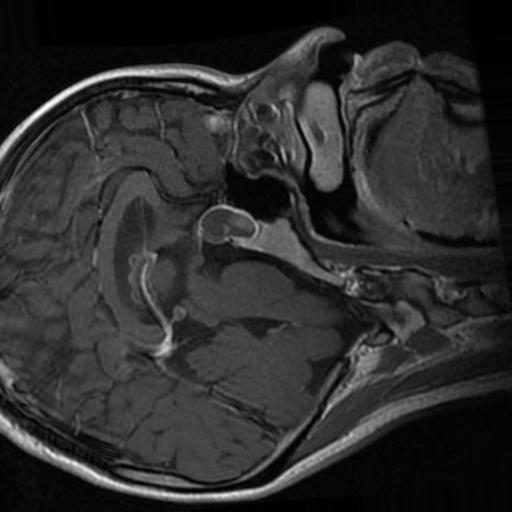
Label: brain_tumor